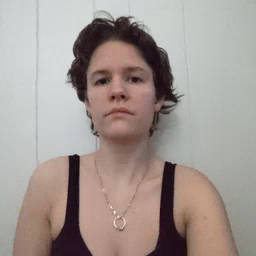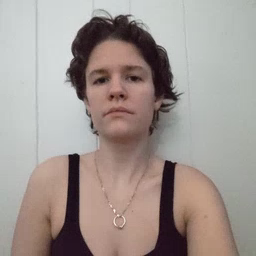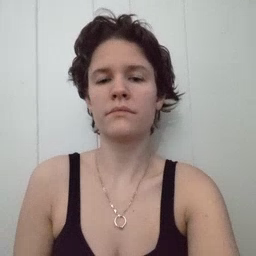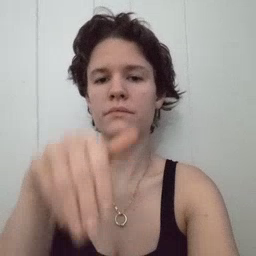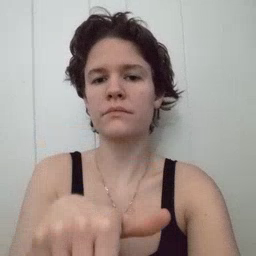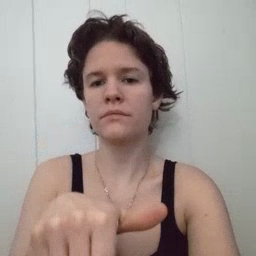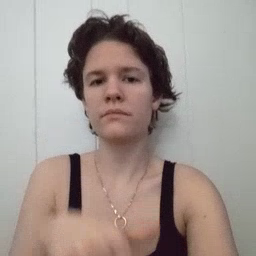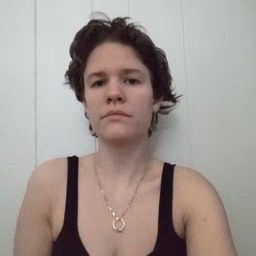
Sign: night